Question: I have the following HTML where I want to position the datepicker between the Quantity select and the Submit button. It only shows up in the page the button.
'''
<div class="container">
<form class="form-inline" role="form">
<!-- *** This should show-up first *** -->
<div class="form-group col-sm-2">
<label label-default="label-default" for="Qty">Qty</label>
<span class="addon glyphicon glyphicon-user"></span>
<select class="form-control input-sm" id="Qty">
<option>1</option>
<option>2</option>
<option>3</option>
<option>4</option>
</select>
</div>
<!-- ** The Datepicker should sow up after, in the middle ***-->
<div class="input-daterange input-group col-sm-2" id="DatePickerId">
<input type="text" class="input-sm form-control" data-provide="datepicker" buttonClasses="glyphicon glyphicon-calendar" name="start" placeholder="Start" id="startdate"/>
<span class="input-group-addon">
<label for="startdate" class="glyphicon glyphicon-calendar"></label>
</span>
<input type="text" class="input-sm form-control" data-provide="datepicker" buttonClasses="glyphicon glyphicon-calendar" name="end" placeholder="End" id="enddate"/>
<span class="input-group-addon">
<label for="enddate" class="glyphicon glyphicon-calendar"></label>
</span>
</div>
<!-- *** The button should show up in third *** -->
<div class="form-group col-sm-3">
<button class="form-control input-sm btn btn-default" id="SubmitId" data-modal-template="Submit">Submit</button>
</div>
</form>
'''
But it is showing-up like this:

How do I make it show-up in the right order?
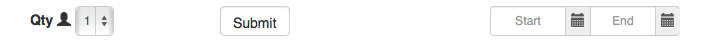
Answer: use this put calendar and submit in separate div
'''
<div class="container">
<form class="form-inline" role="form">
<div class="form-group col-sm-2">
<label label-default="label-default" for="Qty">Qty</label>
<span class="addon glyphicon glyphicon-user"></span>
<select class="form-control input-sm" id="Qty">
<option>1</option>
<option>2</option>
<option>3</option>
<option>4</option>
</select>
</div>
<div class="col-xs-2 ">
<div class="input-daterange input-group col-sm-2" id="DatePickerId">
<input type="text" class="input-sm form-control" data-provide="datepicker" buttonClasses="glyphicon glyphicon-calendar" name="start" placeholder="Start" id="startdate"/>
<span class="input-group-addon">
<label for="startdate" class="glyphicon glyphicon-calendar"></label>
</span>
<input type="text" class="input-sm form-control" data-provide="datepicker" buttonClasses="glyphicon glyphicon-calendar" name="end" placeholder="End" id="enddate"/>
<span class="input-group-addon">
<label for="enddate" class="glyphicon glyphicon-calendar"></label>
</span>
</div>
</div>
<div class="col-xs-2 ">
<!-- *** The button should show up in third *** -->
<div class="form-group col-sm-3">
<button class="form-control input-sm btn btn-default" id="SubmitId" data-modal-template="Submit">Submit</button>
</div>
</div>
</form>
'''